Question: I'm trying to implement the ''all'' function with ''any'', but i'm getting an error.
My code:
'''
all''' :: (a -> Bool) -> [a] -> Bool
all''' p xs = not (any''' not (p) xs)
'''
The java code which is from a book and working:
'''
public boolean forAll(Function<A, Boolean> p) {
return !exists(x -> !p.apply(x));
}
'''
My error:

I hope someone can help me.
Kind regards
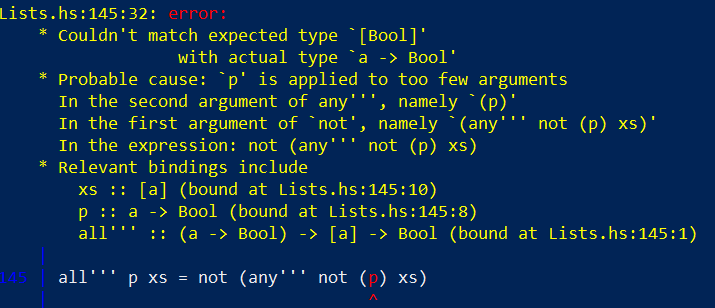
Answer: Function application syntax in Haskell is not the same as in Java. In Haskell, you apply a function by just putting it next to an argument:
'''
f x -- The function f applied to x
'''
Function application associates to the left, so when you wrote
'''
not (any''' not (p) xs)
'''
the compiler read that as applying 'any'''' to the function 'not', the function 'p', and the list 'xs', just as though you'd written
'''
not (((any''' not) p) xs)
'''
What you meant to write was
'''
all''' p xs = not (any''' (\x -> not (p x)) xs)
'''
You can shorten that up a bit using the composition operator, '.':
'''
all''' p = not . any''' (not . p)
'''
Note that if you also define 'any'''' to use 'all'''', then you'll end up with an infinite loop. Perhaps you meant to define it to use an "earlier" version?